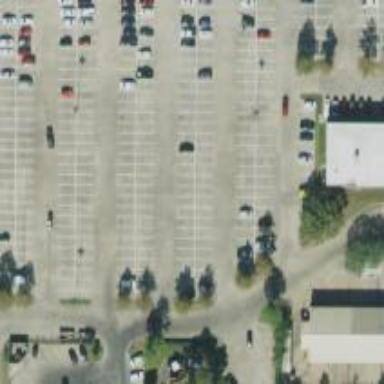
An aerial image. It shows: Parking space.